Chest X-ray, PA view. Patient: 59 years old, sex F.
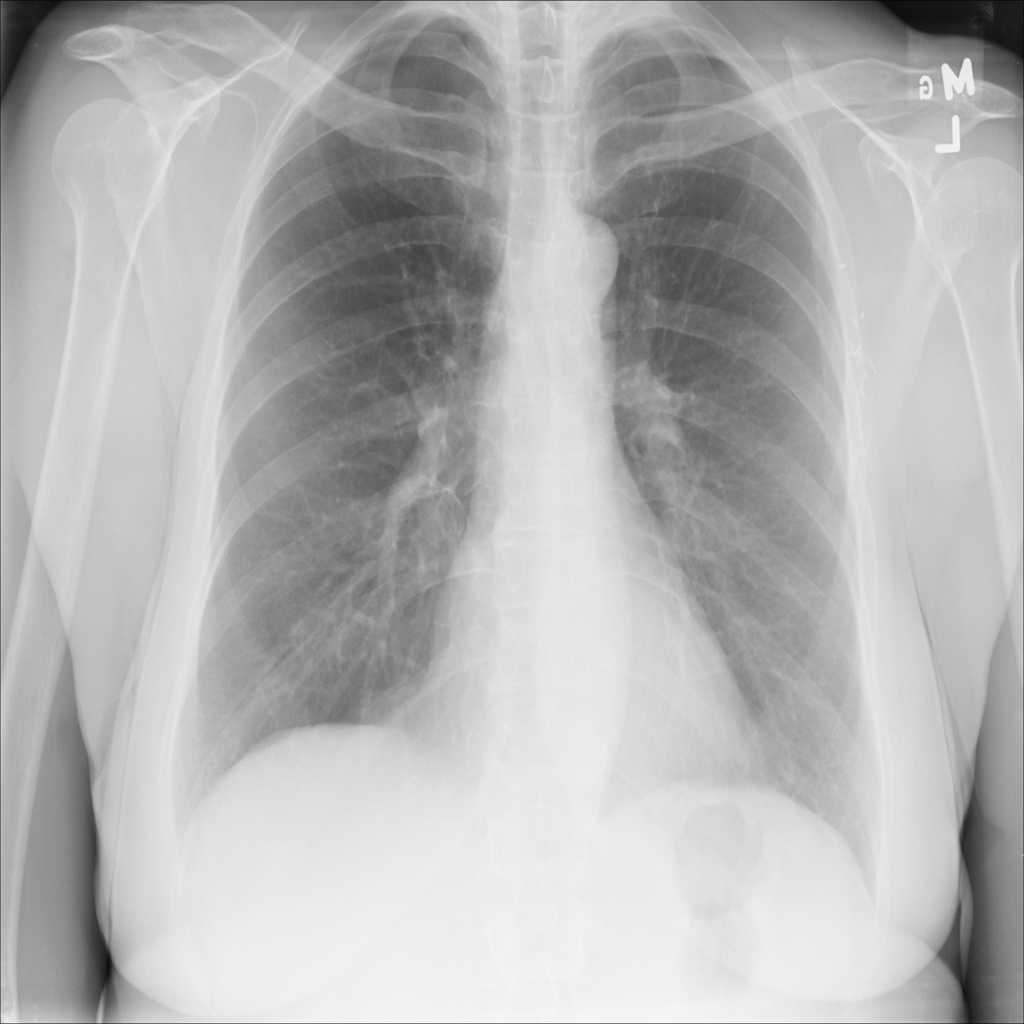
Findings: No Finding